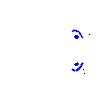
Particle: kaon